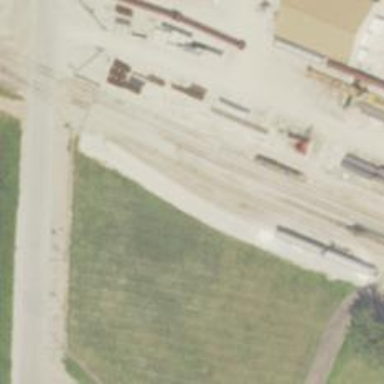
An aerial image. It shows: Rail spur service.